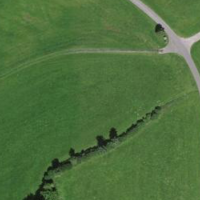
EUNIS habitat code: 24
Species observed at this site:
Milvus milvus